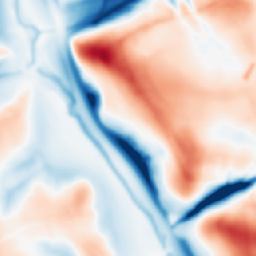
Category: multiscale
Decomposition family: dog
Decomposition parameters: sigma_low: 2
sigma_high: 20
Upsampling method: nearest
Upsampling parameters: scale: 8
Upsampling scale: 8